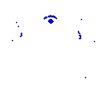
Particle: pion